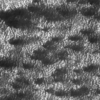
Label: not_dusty